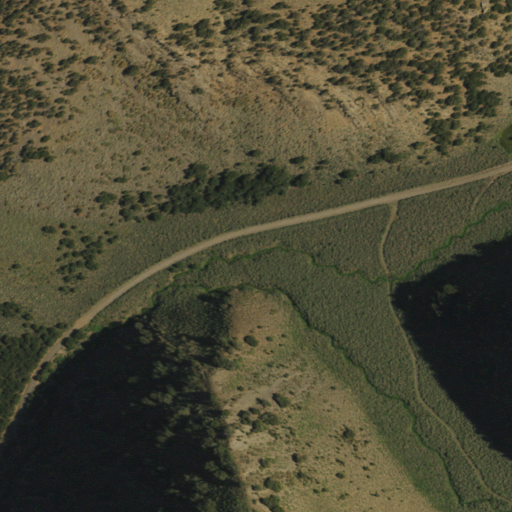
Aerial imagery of valley in Nevada named Deer Canyon containing evergreen forest and shrub